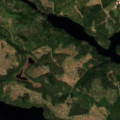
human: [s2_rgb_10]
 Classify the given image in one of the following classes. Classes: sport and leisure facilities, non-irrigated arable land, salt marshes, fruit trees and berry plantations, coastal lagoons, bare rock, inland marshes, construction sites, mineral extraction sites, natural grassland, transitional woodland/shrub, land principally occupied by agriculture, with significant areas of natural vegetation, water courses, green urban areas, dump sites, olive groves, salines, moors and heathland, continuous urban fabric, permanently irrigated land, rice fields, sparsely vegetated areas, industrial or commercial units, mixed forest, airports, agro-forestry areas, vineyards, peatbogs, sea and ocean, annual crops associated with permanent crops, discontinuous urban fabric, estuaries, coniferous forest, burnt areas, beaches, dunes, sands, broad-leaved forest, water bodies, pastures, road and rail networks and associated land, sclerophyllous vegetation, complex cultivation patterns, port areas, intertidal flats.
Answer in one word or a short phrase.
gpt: coniferous forest, transitional woodland/shrub, water bodies